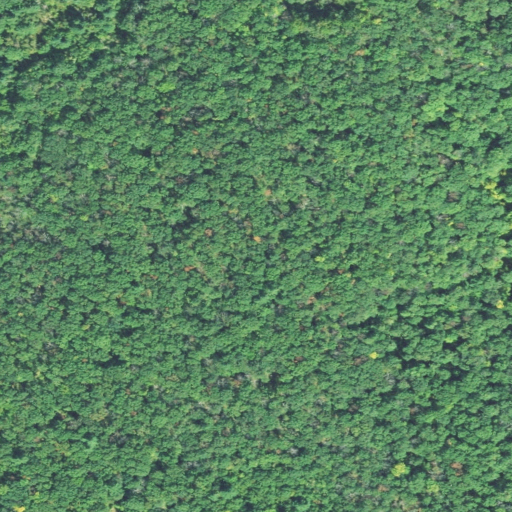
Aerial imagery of mountain in Connecticut named Hopkins Hill containing deciduous forest, mixed forest, and woody wetlands